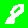
Digit: 8